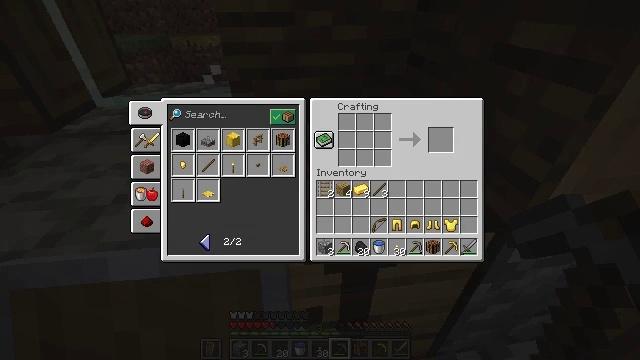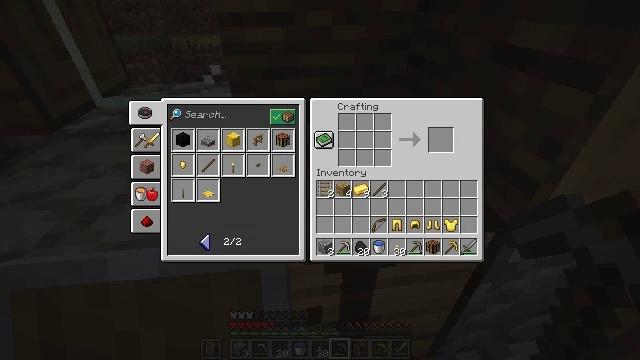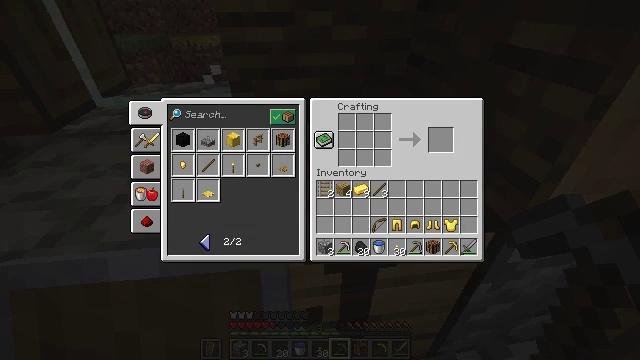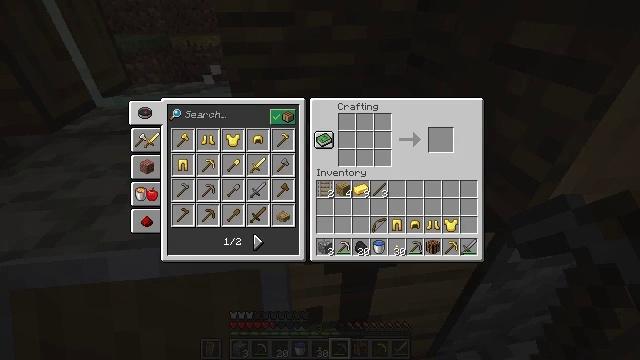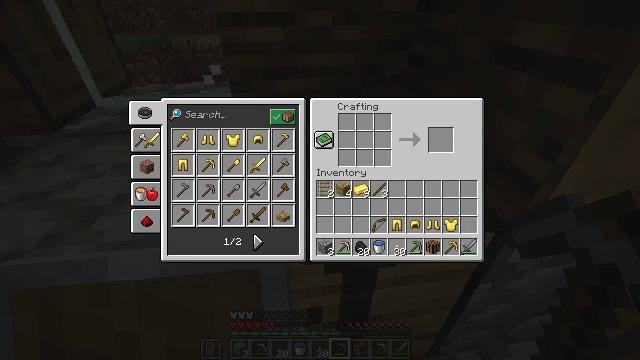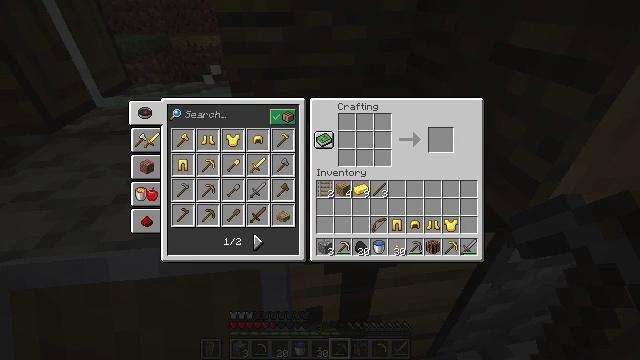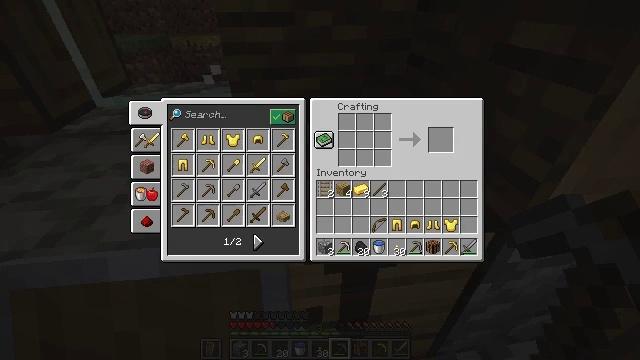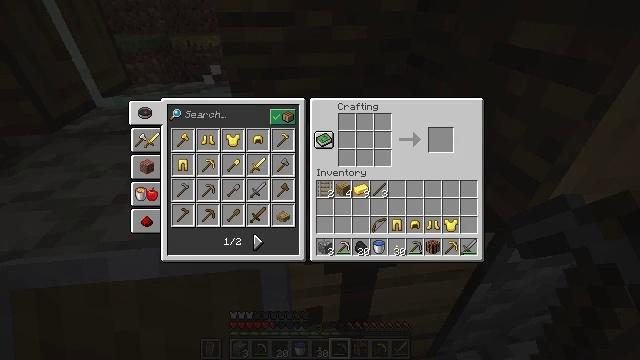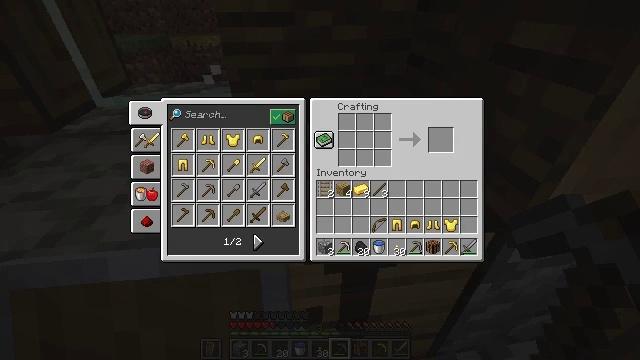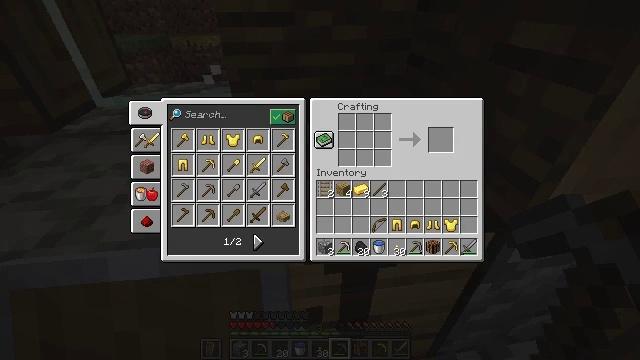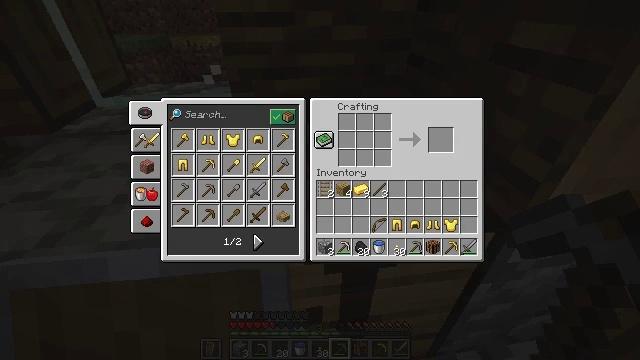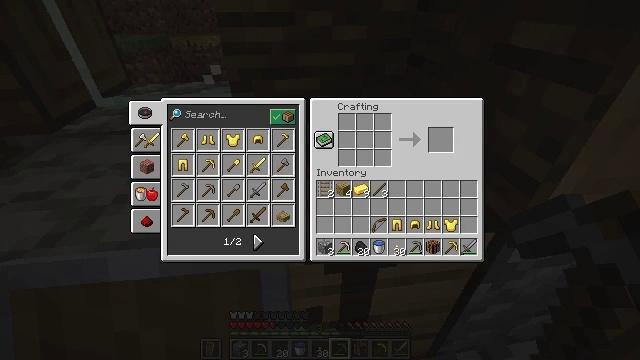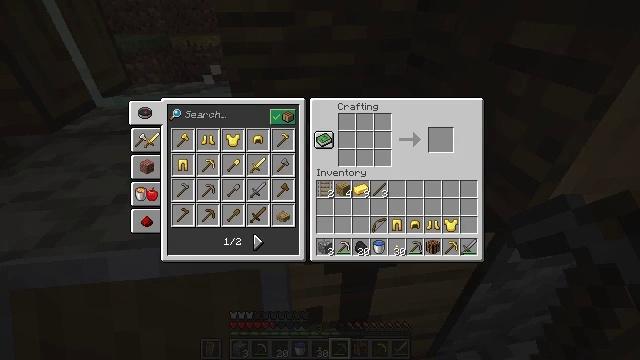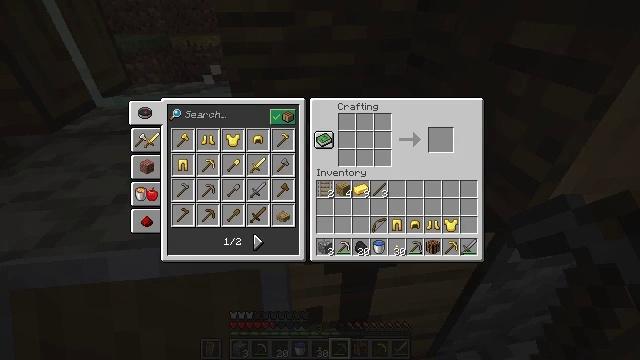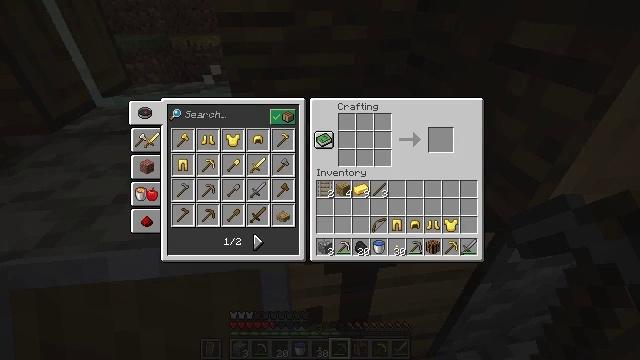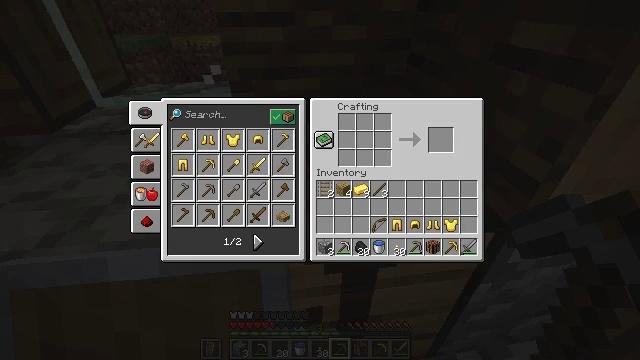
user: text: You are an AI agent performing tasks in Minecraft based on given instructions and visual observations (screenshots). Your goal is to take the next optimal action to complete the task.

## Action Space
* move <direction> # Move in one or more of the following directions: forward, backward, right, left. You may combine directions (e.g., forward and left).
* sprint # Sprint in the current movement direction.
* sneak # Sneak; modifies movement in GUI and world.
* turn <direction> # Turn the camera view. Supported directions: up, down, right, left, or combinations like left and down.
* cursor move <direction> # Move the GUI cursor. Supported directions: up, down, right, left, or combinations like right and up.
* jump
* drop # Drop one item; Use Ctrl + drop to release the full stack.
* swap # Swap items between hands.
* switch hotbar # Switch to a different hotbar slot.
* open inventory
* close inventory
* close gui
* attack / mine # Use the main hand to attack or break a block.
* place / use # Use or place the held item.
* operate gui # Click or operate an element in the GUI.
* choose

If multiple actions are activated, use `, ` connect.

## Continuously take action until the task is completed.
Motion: motion action
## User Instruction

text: Gather grass on the ground.
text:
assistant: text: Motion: no_op
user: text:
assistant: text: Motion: no_op
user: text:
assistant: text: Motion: attack / mine
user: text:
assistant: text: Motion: attack / mine
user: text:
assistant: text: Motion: attack / mine
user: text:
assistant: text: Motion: attack / mine
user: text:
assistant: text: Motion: no_op
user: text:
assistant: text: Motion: no_op
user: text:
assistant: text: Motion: no_op
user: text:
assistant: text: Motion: no_op
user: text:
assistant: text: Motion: no_op
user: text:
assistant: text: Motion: no_op
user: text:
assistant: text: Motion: no_op
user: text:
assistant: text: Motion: no_op
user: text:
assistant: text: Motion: no_op
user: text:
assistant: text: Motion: no_op
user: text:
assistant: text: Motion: no_op
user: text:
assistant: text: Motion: no_op
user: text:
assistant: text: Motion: no_op
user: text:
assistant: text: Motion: no_op
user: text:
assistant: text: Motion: no_op
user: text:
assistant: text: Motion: no_op
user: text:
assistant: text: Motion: no_op
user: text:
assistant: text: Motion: no_op
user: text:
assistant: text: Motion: no_op
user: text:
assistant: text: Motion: no_op
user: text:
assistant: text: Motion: no_op
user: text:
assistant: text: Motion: no_op
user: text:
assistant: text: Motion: no_op
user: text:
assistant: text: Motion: no_op